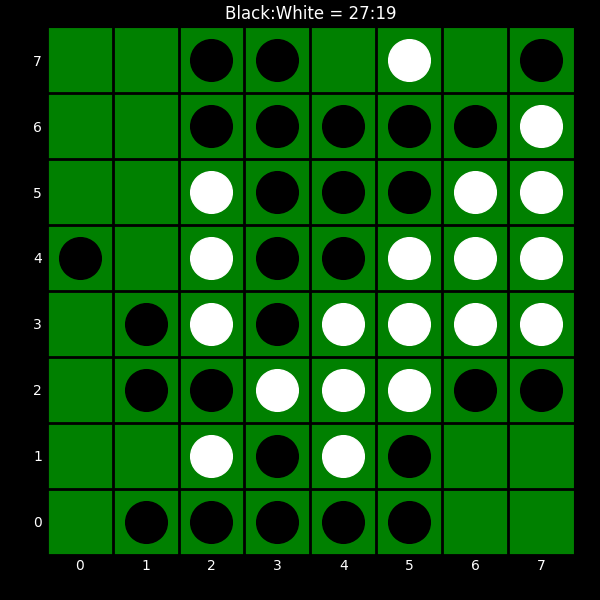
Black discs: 27
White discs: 19